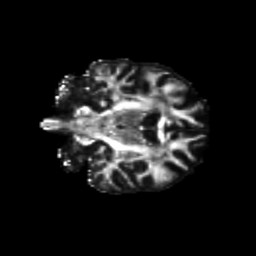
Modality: FA
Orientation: coronal
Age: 45
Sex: male
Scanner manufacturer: siemens
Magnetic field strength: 3 T
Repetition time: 8.6 s
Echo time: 0.095 s